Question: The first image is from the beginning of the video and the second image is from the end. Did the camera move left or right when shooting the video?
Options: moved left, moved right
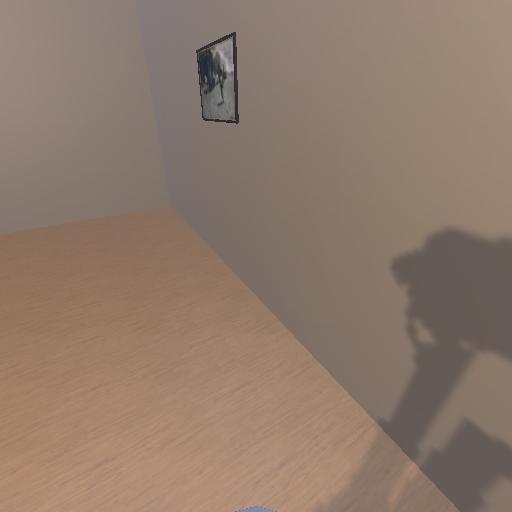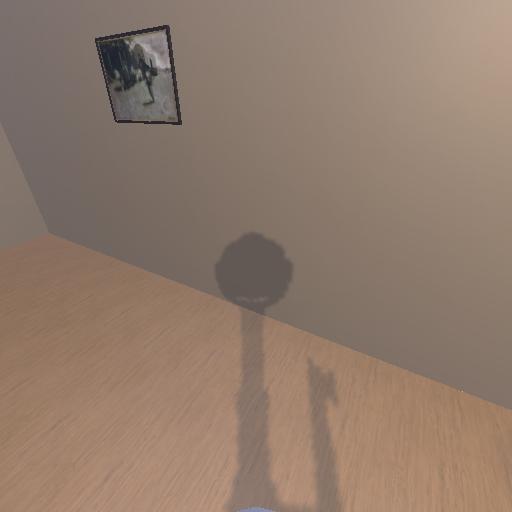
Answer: moved left